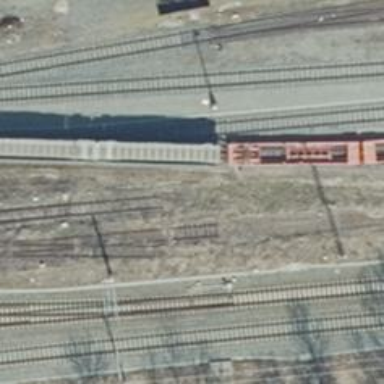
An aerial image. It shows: Abandoned railway yard.